Question: I made a program for the Google Kickstart 2020 Round A, But it is showing wrong answer and Test set skipped.
this was the Problem
Problem
There are N houses for sale. The i-th house costs Ai dollars to buy. You have a budget of B dollars to spend.
What is the maximum number of houses you can buy?
Input
The first line of the input gives the number of test cases, T. T test cases follow. Each test case begins with a single line containing the two integers N and B. The second line contains N integers. The i-th integer is Ai, the cost of the i-th house.
Output
For each test case, output one line containing Case #x: y, where x is the test case number (starting from 1) and y is the maximum number of houses you can buy.
Limits
Time limit: 15 seconds per test set.
Memory limit: 1GB.
1 <= T <= 100.
1 <= B <= 105.
1 <= Ai <= 1000, for all i.
Test set 1
1 <= N <= 100.
Test set 2
1 <= N <= 105.
Sample
Input
3
4 100
20 90 40 90
4 50
30 30 10 10
3 300
999 999 999
Output
Case #1: 2
Case #2: 3
Case #3: 0
In Sample Case #1, you have a budget of 100 dollars. You can buy the 1st and 3rd houses for 20 + 40 = 60 dollars.
In Sample Case #2, you have a budget of 50 dollars. You can buy the 1st, 3rd and 4th houses for 30 + 10 + 10 = 50 dollars.
In Sample Case #3, you have a budget of 300 dollars. You cannot buy any houses (so the answer is 0).
Note: Unlike previous editions, in Kick Start 2020, all test sets are visible verdict test sets, meaning you receive instant feedback upon submission.
and my code was
'''
T = int(input())
caselist = []
for i in range(T):
x = input()
x = x.split()
N = int(x[0])
B = int(x[1])
l = input()
l = l.split()
temp = []
for j in l:
temp.append(int(j))
temp.sort()
s = 0
n = 0
for k in temp:
s+=k
if s<=B:
n+=1
else:
print('Case #'+str(i+1)+': '+str(n))
break
'''

Just help me whats wrong in this..
Thankyou!
<URL>
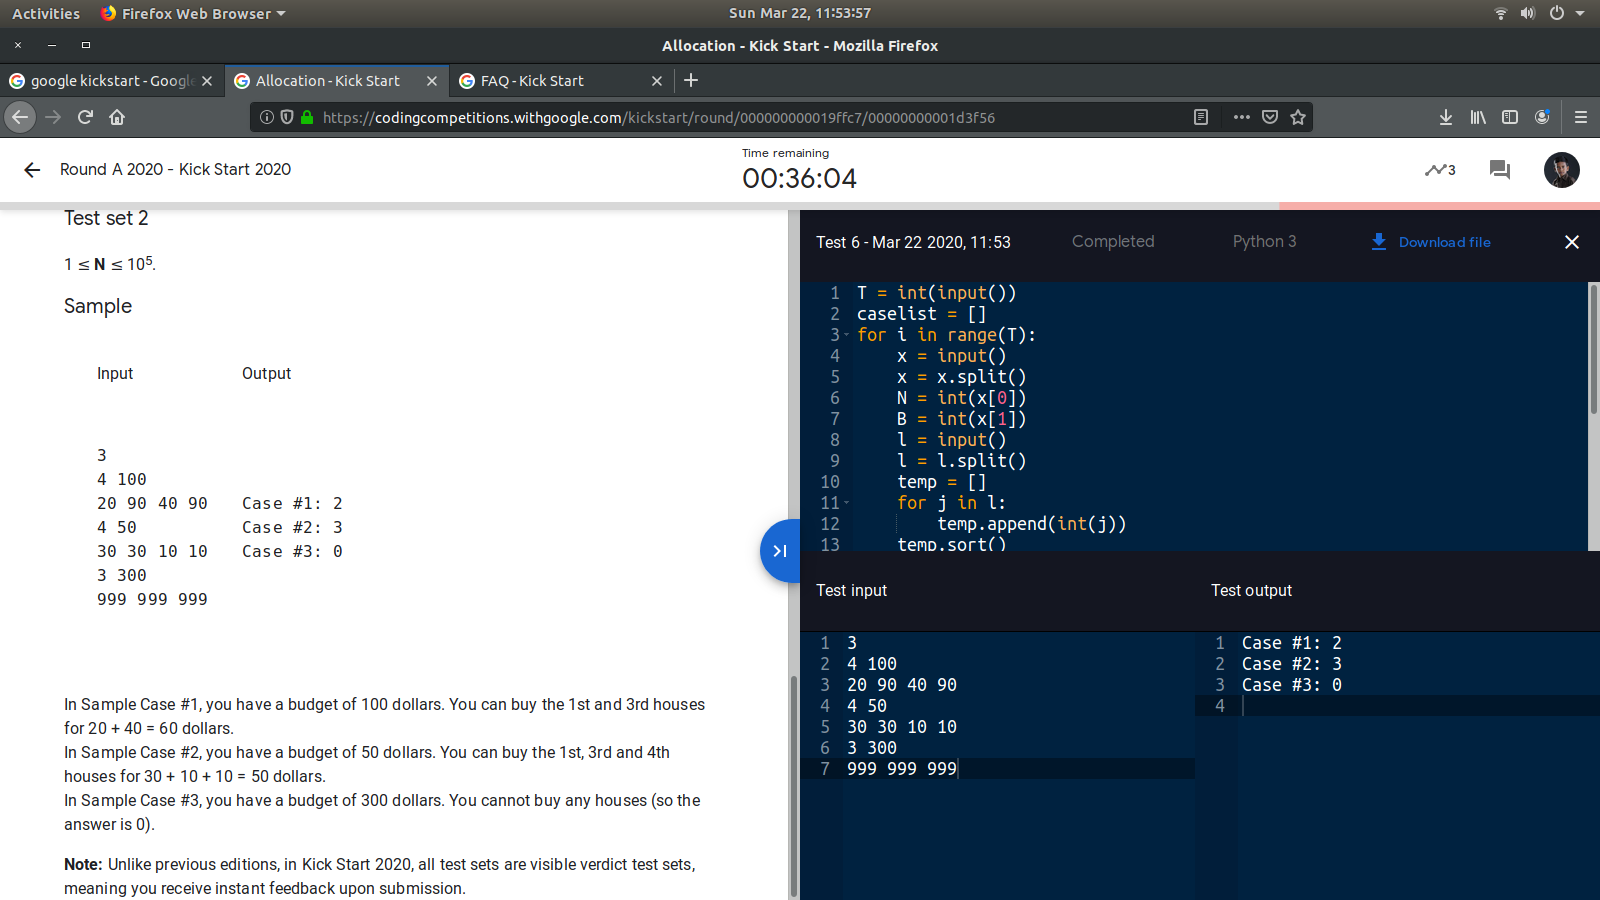
Answer: '''
T = int(input())
for test in range(T):
house = []
input1 = input()
input1 = input1.split()
N = int(input1[0])
B = int(input1[1])
input2 = input()
input2 = input2.split()
for x in input2:
price = int(x)
dictionary = {"house":x,"price":price}
house.append(dictionary)
def myFunc(e):
return e['price']
house.sort(key=myFunc)
spent = 0
purchased = 0
for x in house:
variable1 = x.get('price')
spent += variable1
if spent <= B:
purchased += 1
print(f"Case #{test+1}: {purchased}")
'''
got past the samples and both tests